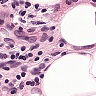
Metastatic tissue present: yes